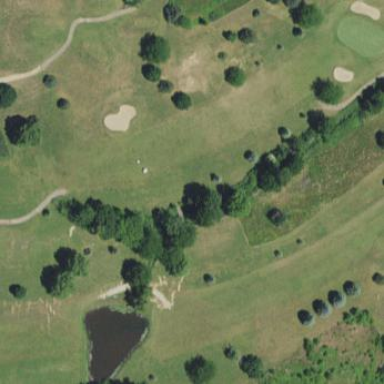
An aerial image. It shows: Golf fairway surrounded by grass.